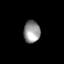
Tissue: lung
Cell type: Epithelial cells
Senescence score: 0.2048
Nuclear area (px): 357
Mean DAPI intensity: 148.132